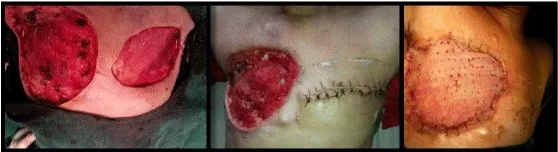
Intra-operative pictures of right toilet mastectomy with complete axillary dissection and left simple mastectomy.
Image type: medical_photograph (other_medical_photograph)